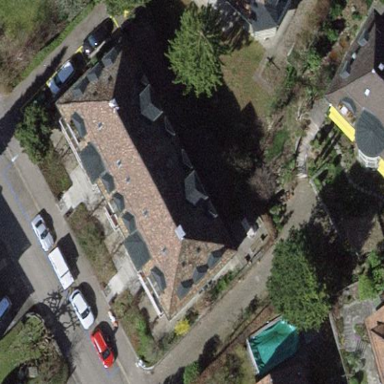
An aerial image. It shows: Building with pyramidal-shaped roof.